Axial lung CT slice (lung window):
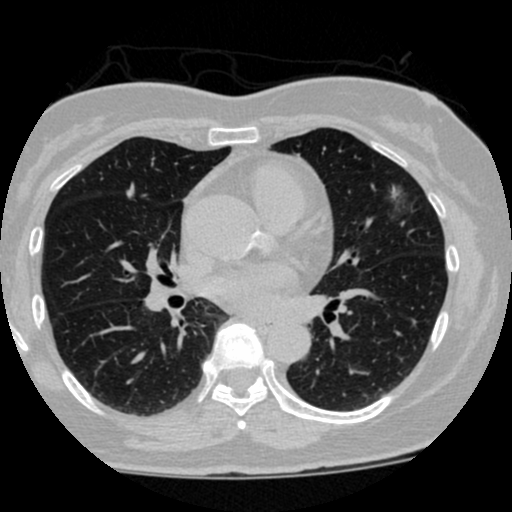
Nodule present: yes
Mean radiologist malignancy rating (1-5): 2.5